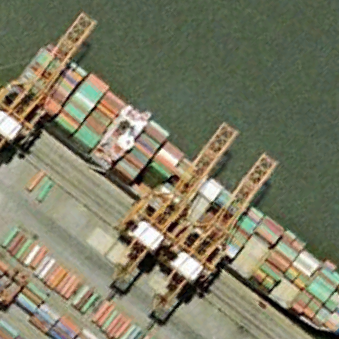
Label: Container_ship